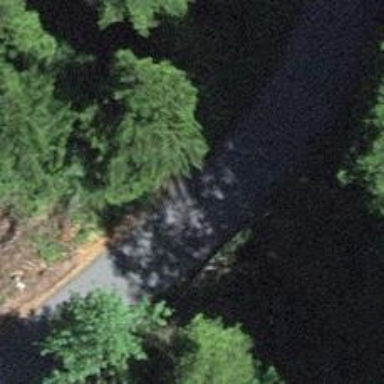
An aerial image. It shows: Unclassified road on bridge.